Interaction volume radius: 10 \u00c5
Interaction volume height: 30 \u00c5
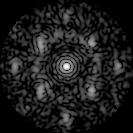
Disorder parameter: 0.5665